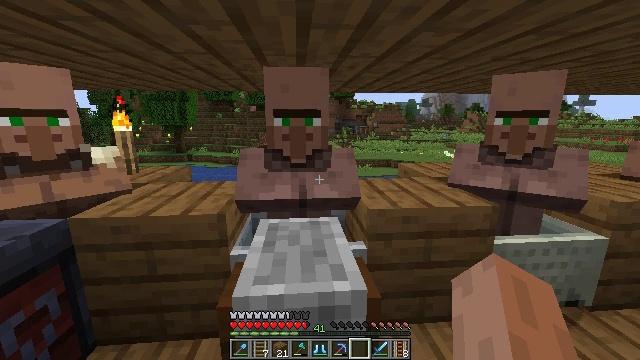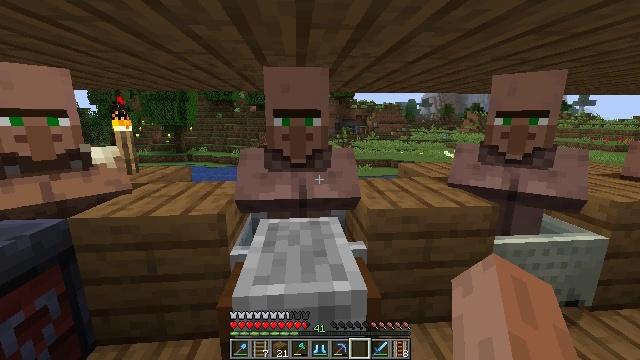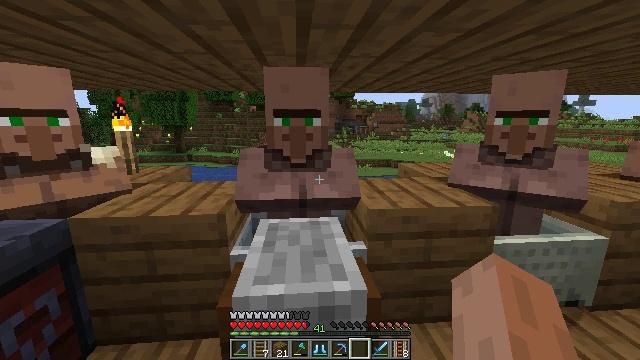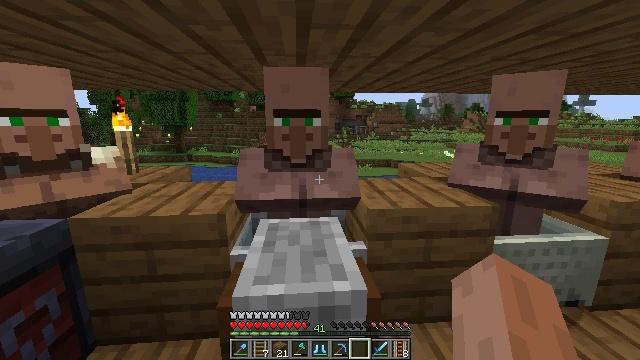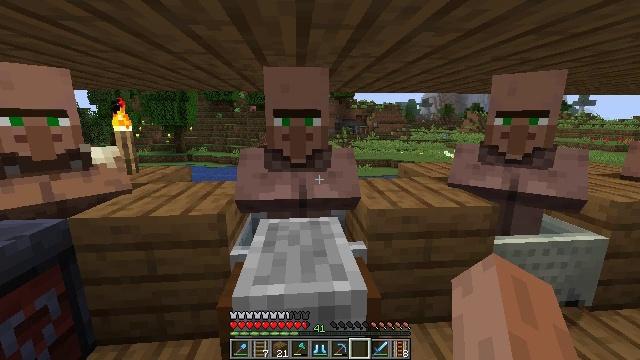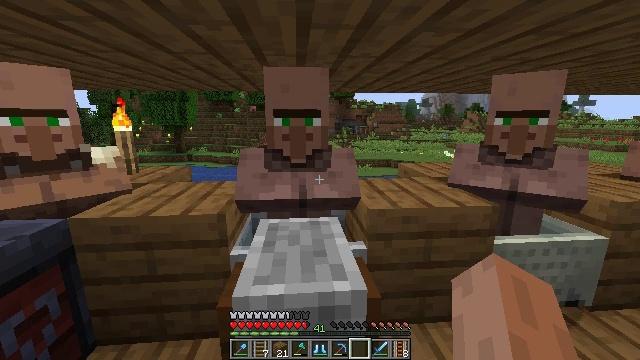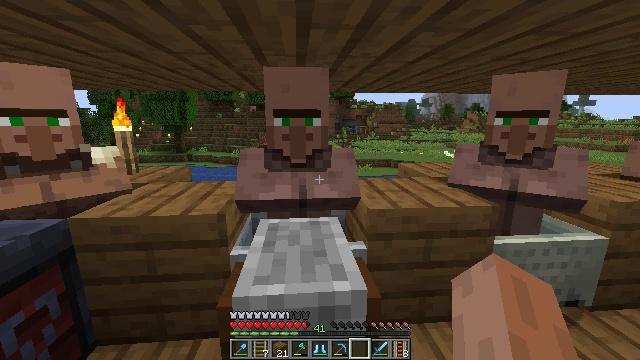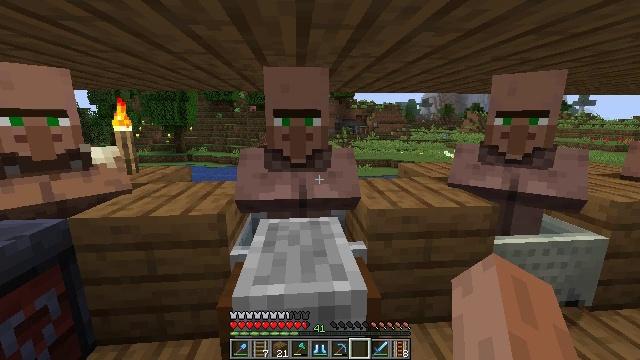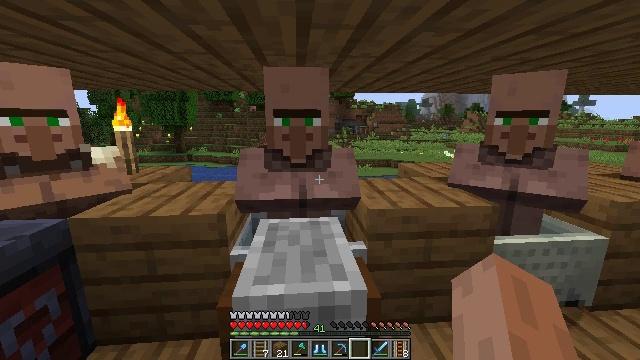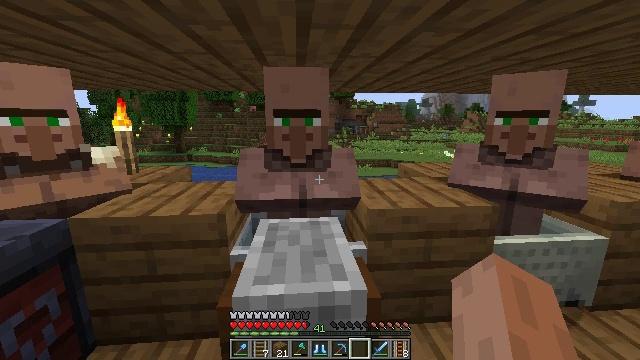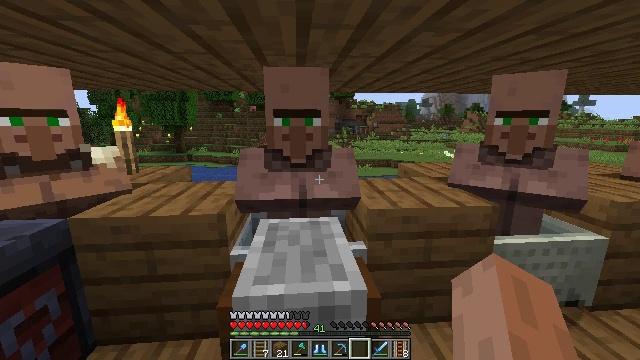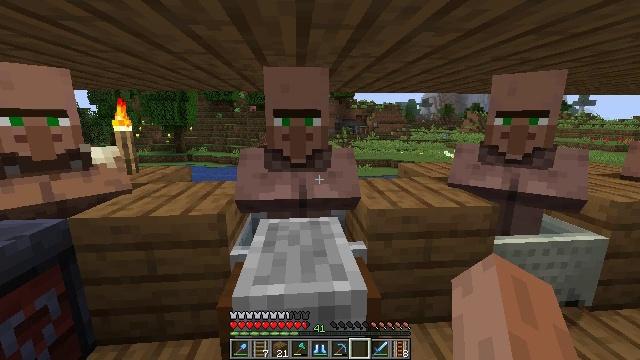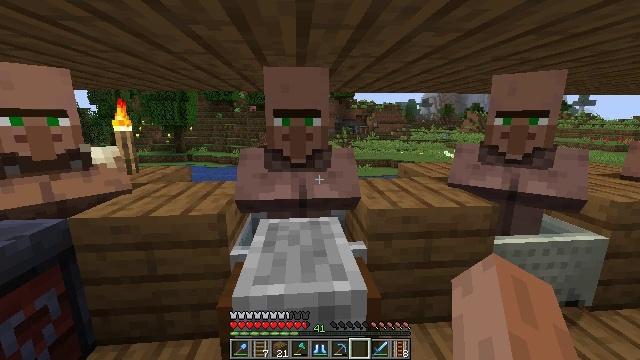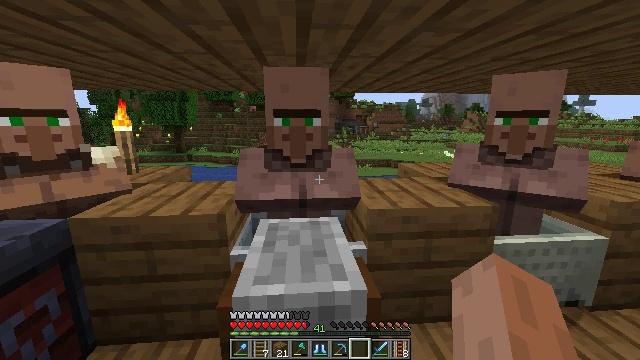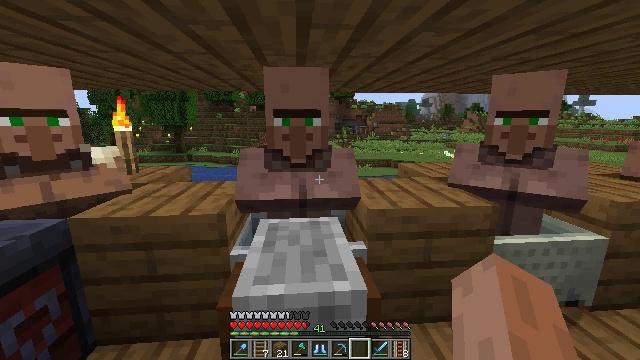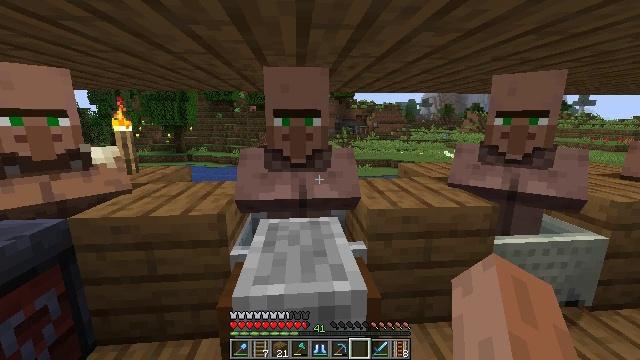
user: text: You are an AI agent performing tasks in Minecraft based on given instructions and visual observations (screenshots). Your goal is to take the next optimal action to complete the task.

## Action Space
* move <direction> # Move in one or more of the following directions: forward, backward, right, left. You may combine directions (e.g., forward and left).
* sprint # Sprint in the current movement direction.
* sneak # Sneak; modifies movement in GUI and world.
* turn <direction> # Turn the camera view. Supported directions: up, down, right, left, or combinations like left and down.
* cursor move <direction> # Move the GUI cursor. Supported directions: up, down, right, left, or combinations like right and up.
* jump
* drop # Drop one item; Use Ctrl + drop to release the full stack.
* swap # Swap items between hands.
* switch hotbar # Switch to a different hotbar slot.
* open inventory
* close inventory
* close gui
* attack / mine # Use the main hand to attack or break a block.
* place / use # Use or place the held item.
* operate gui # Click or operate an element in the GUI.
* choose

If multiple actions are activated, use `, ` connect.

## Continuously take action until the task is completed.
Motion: motion action
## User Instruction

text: Gather the grindstone to use later.
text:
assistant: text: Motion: no_op
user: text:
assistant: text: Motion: no_op
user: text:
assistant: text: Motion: no_op
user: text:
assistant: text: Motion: no_op
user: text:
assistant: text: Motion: no_op
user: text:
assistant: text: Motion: no_op
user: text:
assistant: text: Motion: no_op
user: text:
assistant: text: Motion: no_op
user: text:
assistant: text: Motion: no_op
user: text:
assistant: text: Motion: no_op
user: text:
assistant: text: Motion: no_op
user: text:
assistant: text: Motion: no_op
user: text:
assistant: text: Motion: no_op
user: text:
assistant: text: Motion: no_op
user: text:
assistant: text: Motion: no_op
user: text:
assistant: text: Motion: no_op
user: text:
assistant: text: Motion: no_op
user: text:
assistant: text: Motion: no_op
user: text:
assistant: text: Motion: no_op
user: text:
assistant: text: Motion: no_op
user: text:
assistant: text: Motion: no_op
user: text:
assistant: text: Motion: no_op
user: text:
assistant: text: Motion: no_op
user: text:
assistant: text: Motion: no_op
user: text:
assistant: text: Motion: no_op
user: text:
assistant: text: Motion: no_op
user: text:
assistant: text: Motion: no_op
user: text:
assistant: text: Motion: no_op
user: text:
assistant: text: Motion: no_op
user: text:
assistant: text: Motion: no_op